Field crop: maize
Growth stage: 2
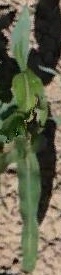
Species: maize